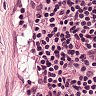
Metastatic tissue present: no